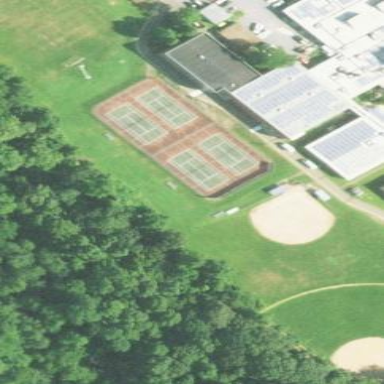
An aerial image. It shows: Tennis court on pitch designated for leisure land.